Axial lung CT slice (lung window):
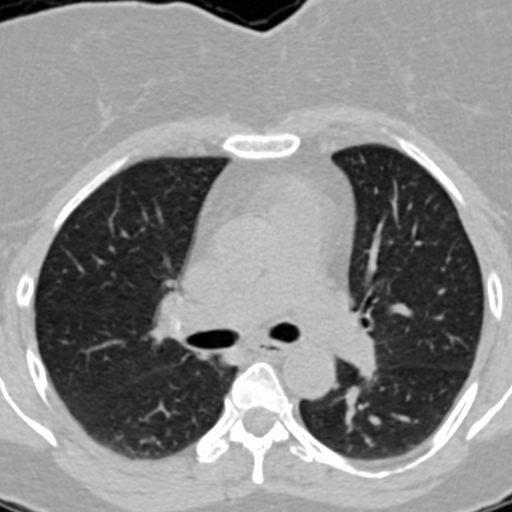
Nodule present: no